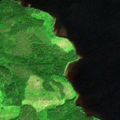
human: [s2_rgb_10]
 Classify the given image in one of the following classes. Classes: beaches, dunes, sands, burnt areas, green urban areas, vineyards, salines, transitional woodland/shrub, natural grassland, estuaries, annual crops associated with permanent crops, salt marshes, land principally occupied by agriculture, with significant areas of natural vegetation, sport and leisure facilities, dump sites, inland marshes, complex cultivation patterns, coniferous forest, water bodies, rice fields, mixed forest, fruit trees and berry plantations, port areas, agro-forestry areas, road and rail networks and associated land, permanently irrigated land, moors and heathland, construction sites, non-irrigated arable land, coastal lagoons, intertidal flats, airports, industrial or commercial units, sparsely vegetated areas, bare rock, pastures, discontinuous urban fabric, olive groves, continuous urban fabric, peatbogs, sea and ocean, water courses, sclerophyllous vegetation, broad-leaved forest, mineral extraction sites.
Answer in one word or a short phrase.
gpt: coniferous forest, mixed forest, water bodies